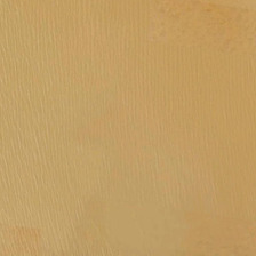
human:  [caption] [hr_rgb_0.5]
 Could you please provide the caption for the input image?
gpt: A lot of yellow sand forms a desert.

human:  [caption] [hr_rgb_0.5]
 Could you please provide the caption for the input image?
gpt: Many yellow sand forms desert.

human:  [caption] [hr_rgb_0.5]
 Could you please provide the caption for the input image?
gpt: A lot of yellow sand forms the desert.

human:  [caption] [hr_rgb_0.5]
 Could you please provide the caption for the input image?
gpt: Many yellow sands form deserts.

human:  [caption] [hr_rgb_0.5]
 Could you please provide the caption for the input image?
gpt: A lot of yellow sand forms a desert.